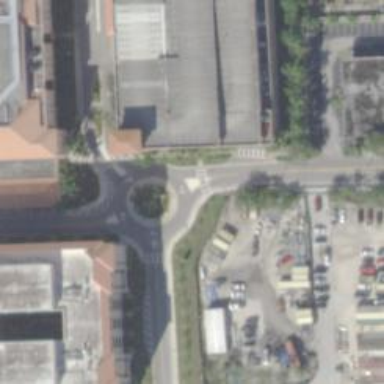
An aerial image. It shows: Asphalt footway with uncontrolled zebra crossing.